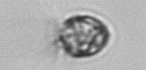
Label: Ciliophora